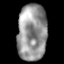
Tissue: lung
Cell type: Epithelial cells
Senescence score: 0.2037
Nuclear area (px): 1629
Mean DAPI intensity: 149.492